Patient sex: M
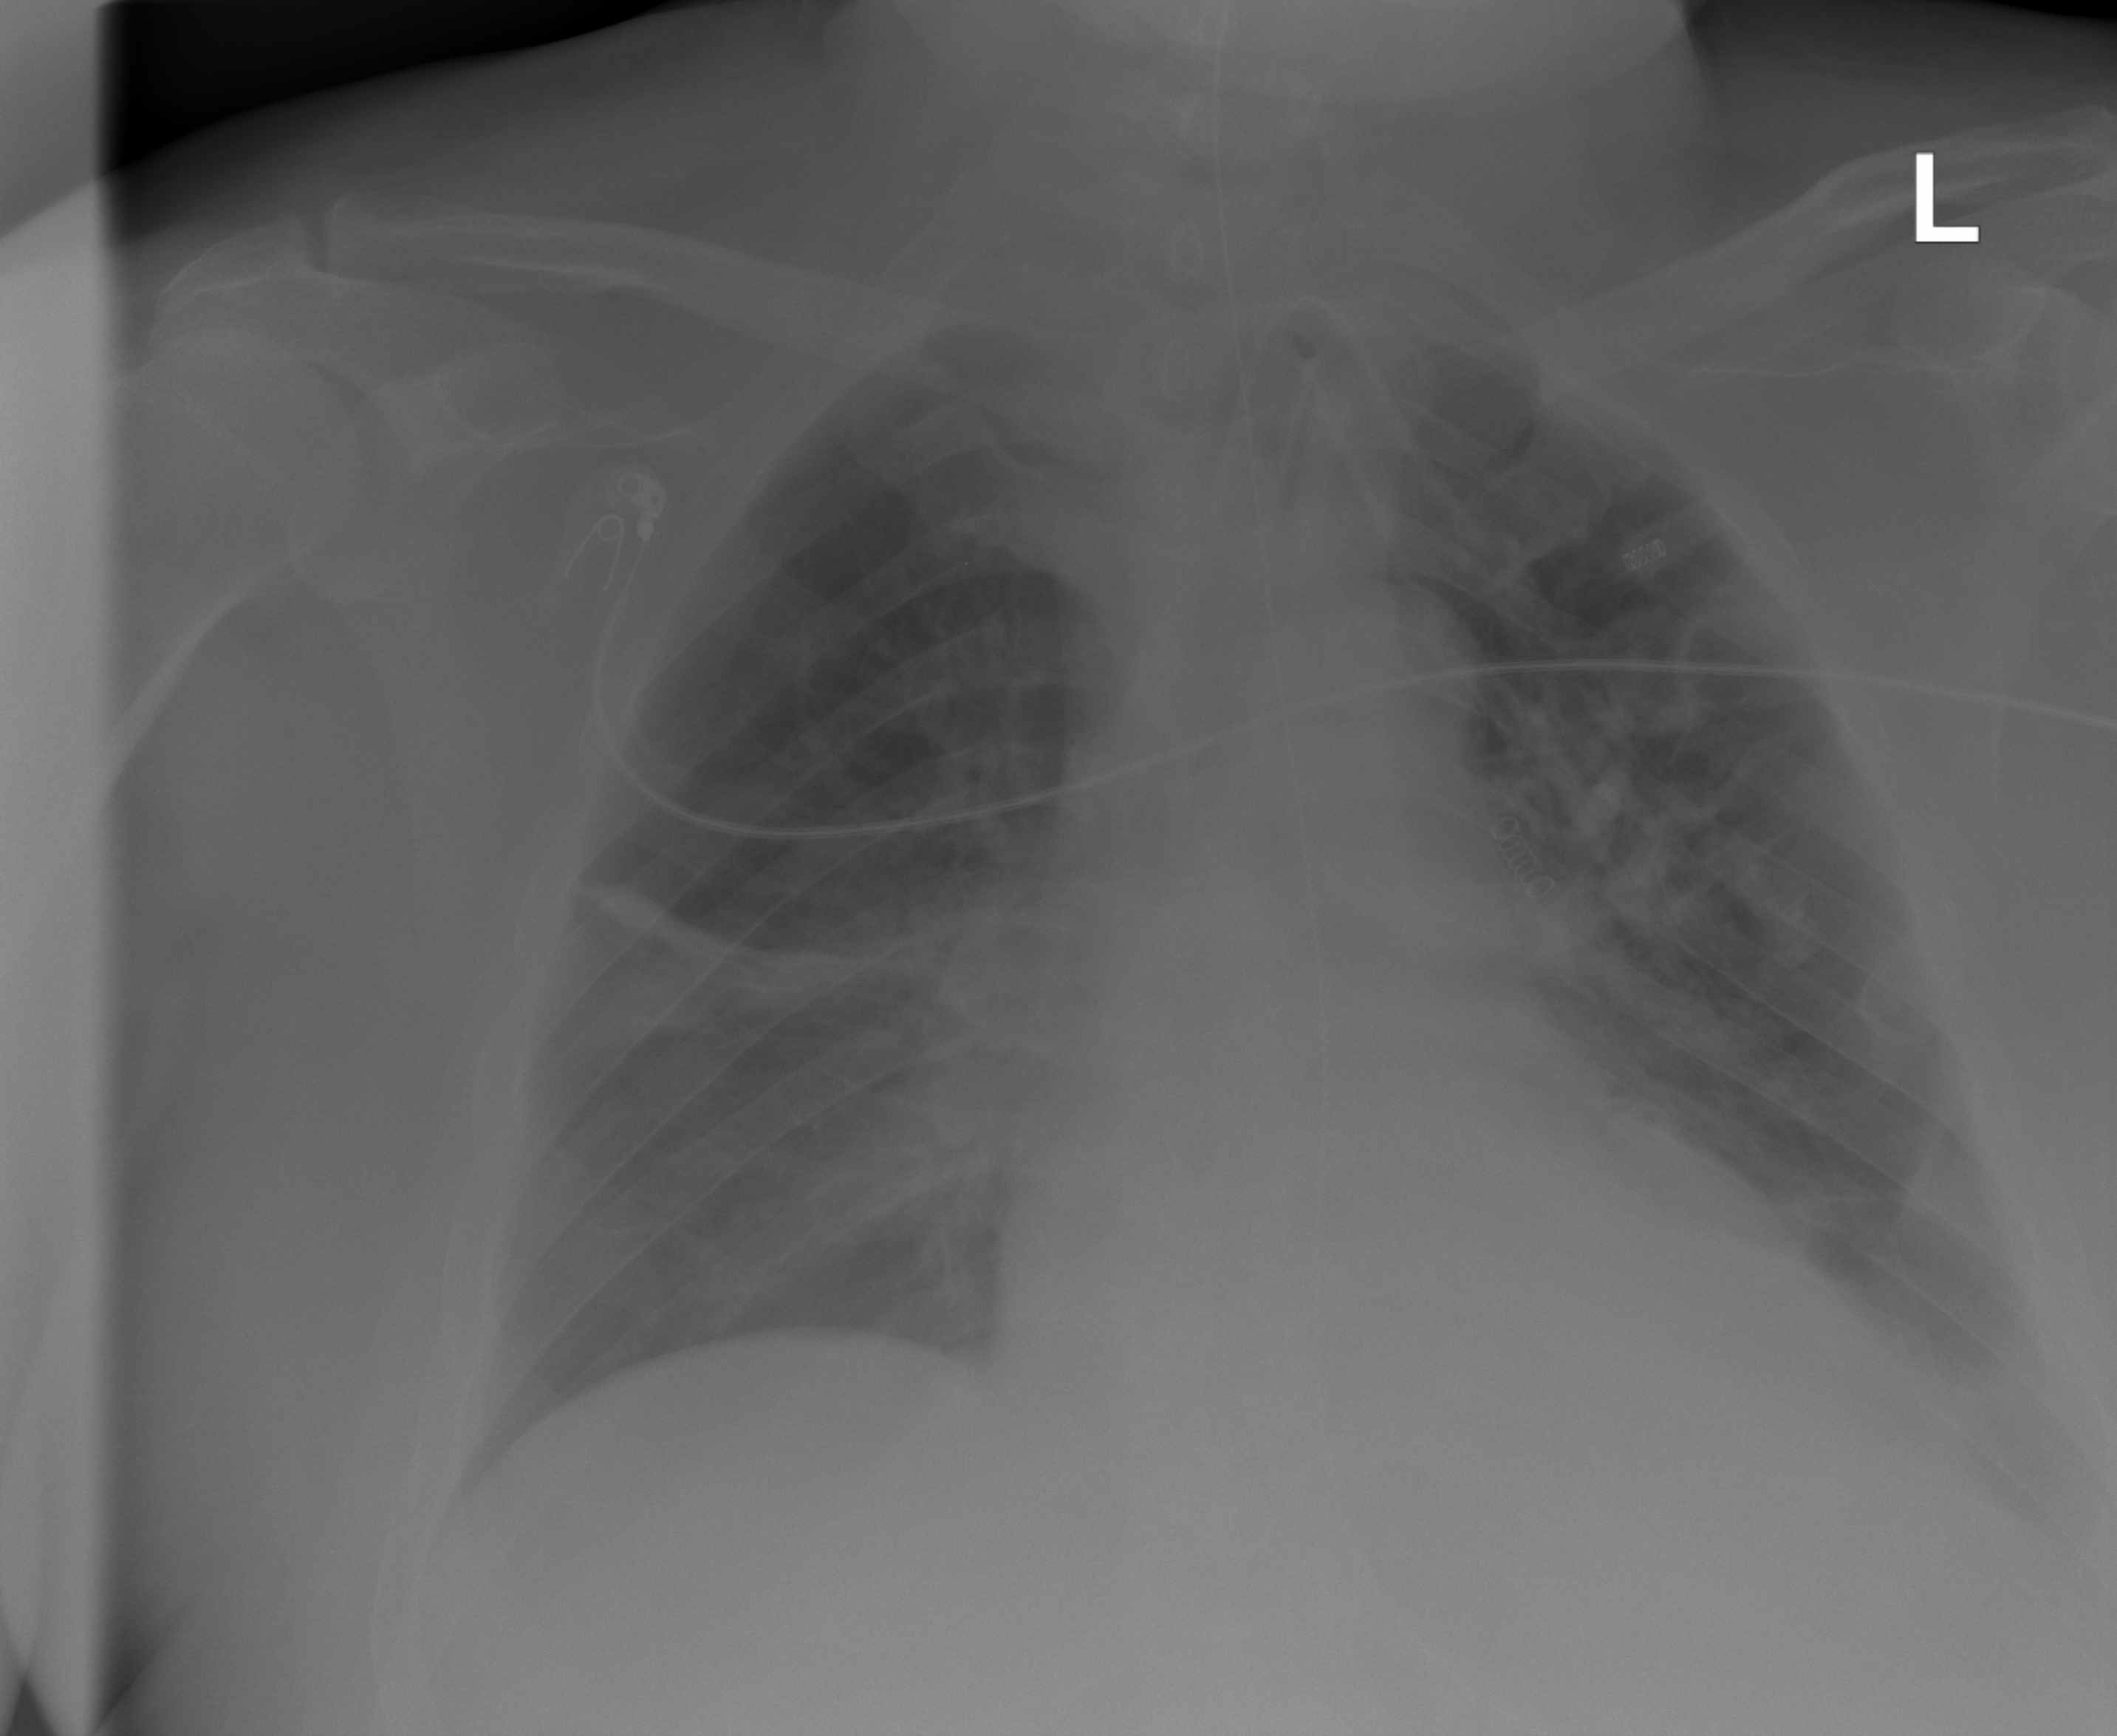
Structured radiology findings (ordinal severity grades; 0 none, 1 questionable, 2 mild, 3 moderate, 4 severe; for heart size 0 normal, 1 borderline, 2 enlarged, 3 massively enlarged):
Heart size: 0
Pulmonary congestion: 0
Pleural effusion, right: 0
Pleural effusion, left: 2
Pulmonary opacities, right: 2
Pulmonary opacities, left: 0
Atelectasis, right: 3
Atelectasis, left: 2